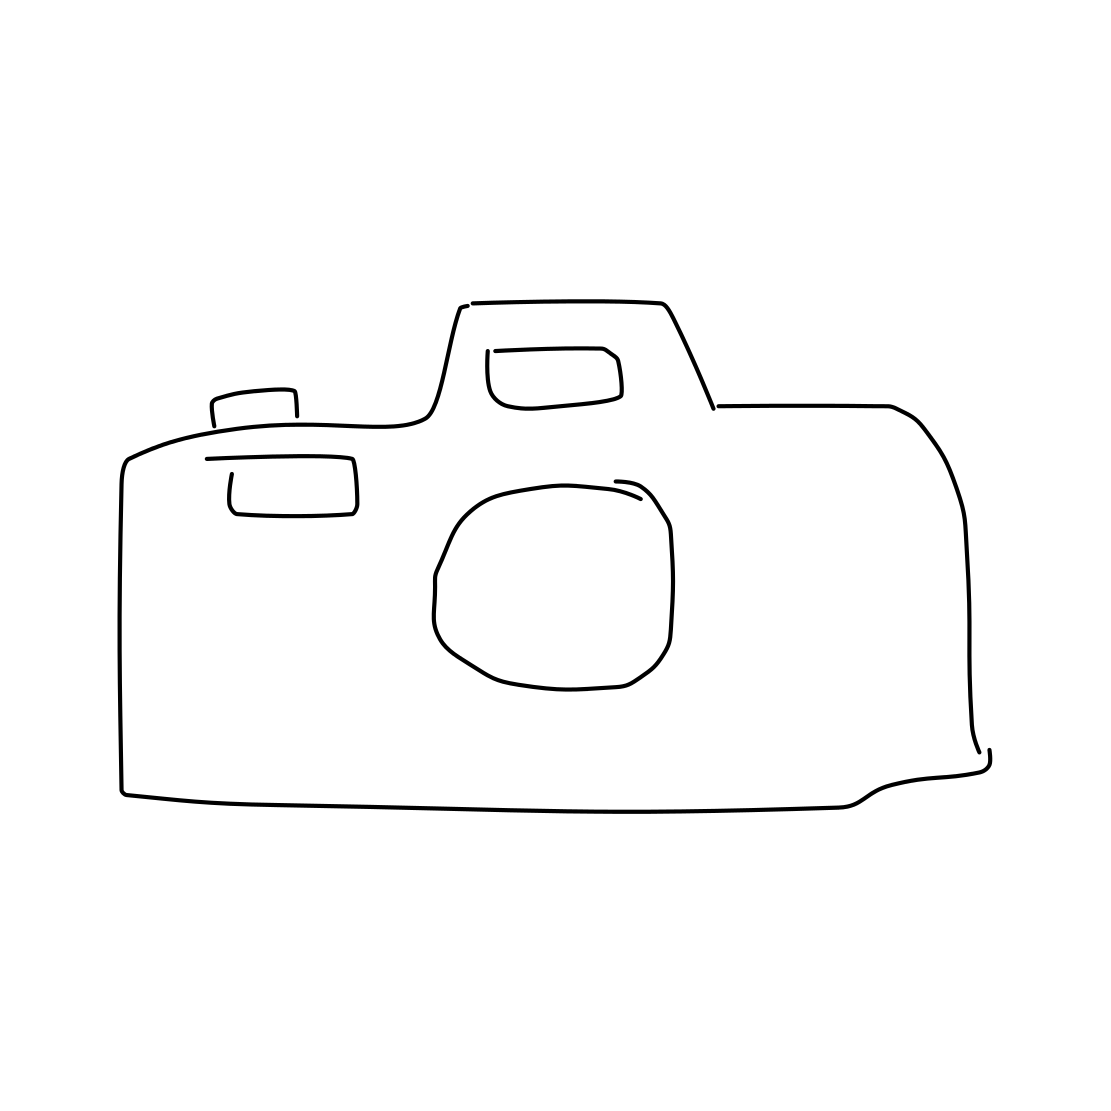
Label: camera